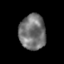
Tissue: skin
Cell type: Epithelial cells
Senescence score: 0.2283
Nuclear area (px): 916
Mean DAPI intensity: 114.905